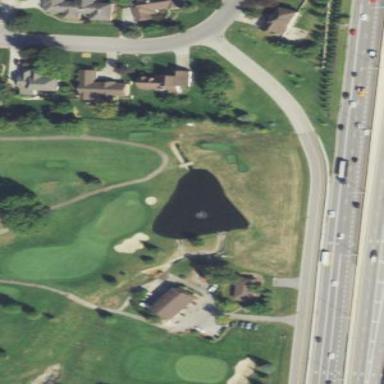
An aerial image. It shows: Scenic view of water hazard on golf course. The natural water feature adds beauty to the landscape.